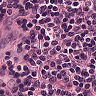
Metastatic tissue present: no